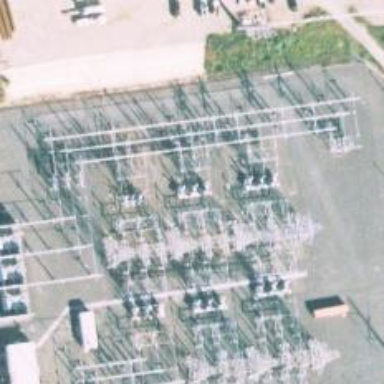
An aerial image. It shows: Switch used for power control.